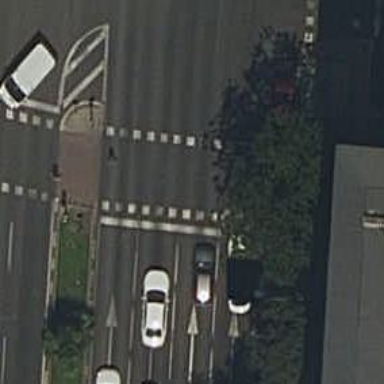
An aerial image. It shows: Zebra crossing with traffic signals. The crossing is marked and controlled by signals.